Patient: sex M, age 34
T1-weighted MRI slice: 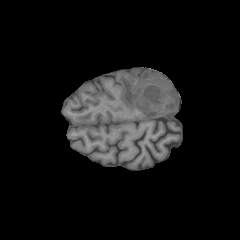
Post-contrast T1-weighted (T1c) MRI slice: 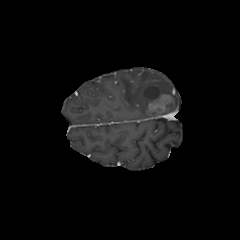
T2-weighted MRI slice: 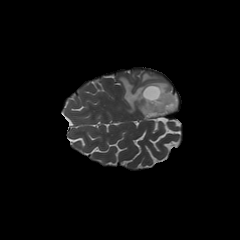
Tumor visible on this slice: yes
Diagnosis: Astrocytoma, IDH-mutant
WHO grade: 3